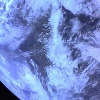
Label: cloud